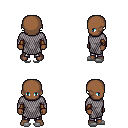
a pixel art fantasy rpg character, male body template, human, dark skin, chain mail, metal pants, twin-tailed hairstyle, cloth bracers, white slippers, four views (front, back, left, right), 2x2 character sprite sheet, small pixel art, hard edges, no anti-aliasing